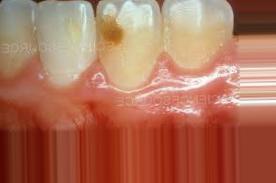
Condition: Tooth Discoloration